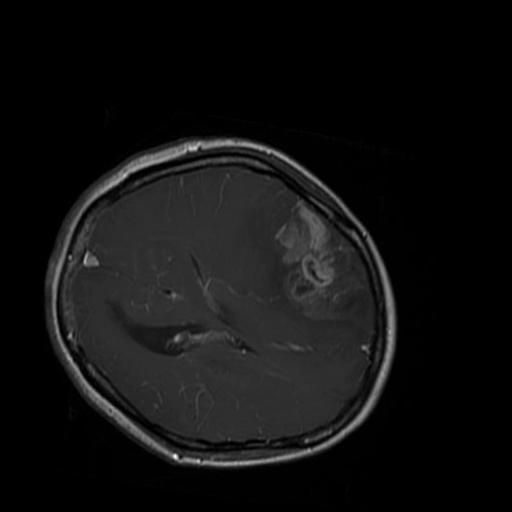
Label: brain_glioma